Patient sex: M
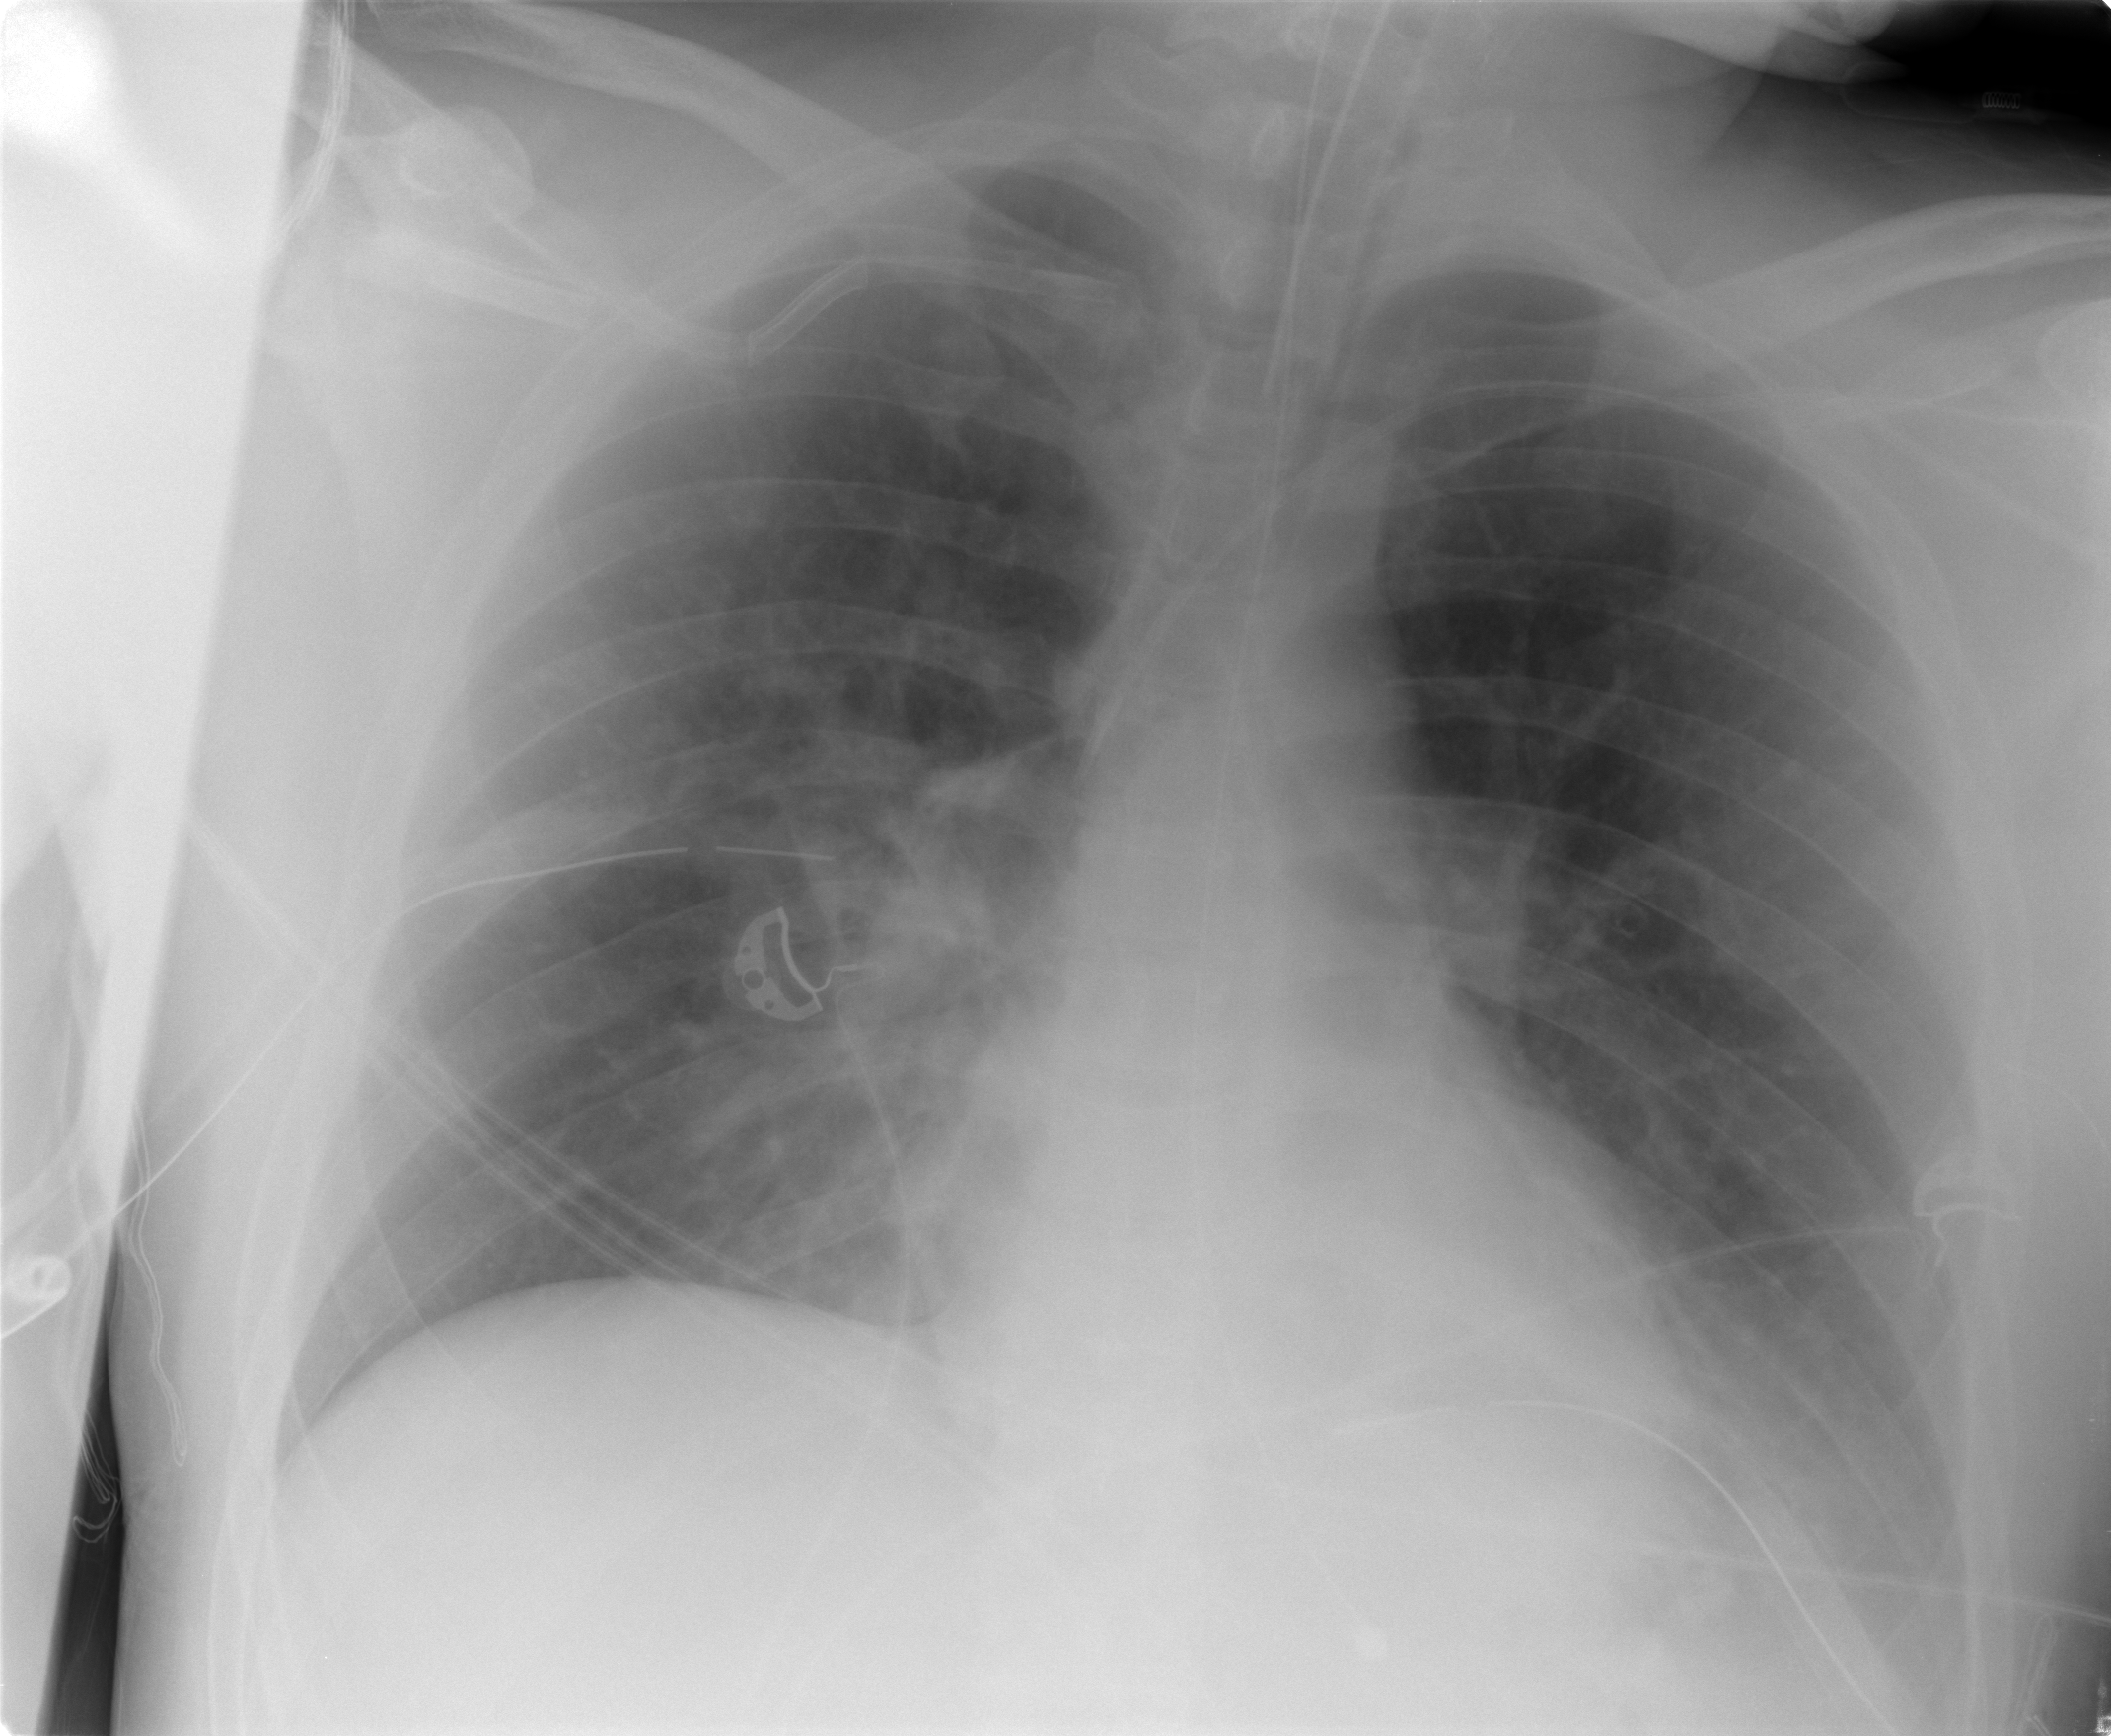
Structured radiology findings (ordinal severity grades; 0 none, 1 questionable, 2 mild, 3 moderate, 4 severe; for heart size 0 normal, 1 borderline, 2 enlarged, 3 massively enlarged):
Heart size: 0
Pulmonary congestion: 0
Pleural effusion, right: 0
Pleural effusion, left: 1
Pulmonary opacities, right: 2
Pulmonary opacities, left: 0
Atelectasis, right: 0
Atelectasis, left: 2